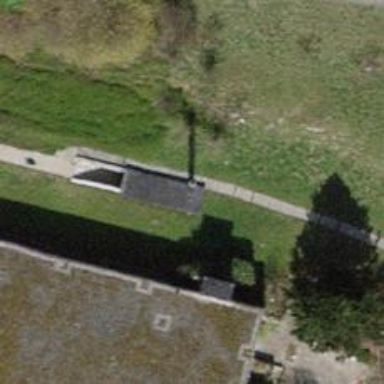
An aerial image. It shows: Chimney that is man-made.